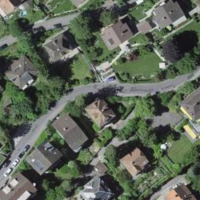
EUNIS habitat code: 55
Species observed at this site:
Prunus spinosa